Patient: sex M, age 64
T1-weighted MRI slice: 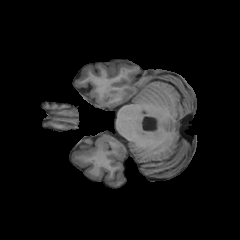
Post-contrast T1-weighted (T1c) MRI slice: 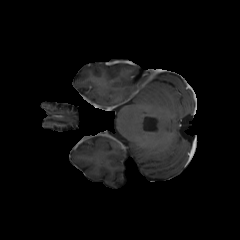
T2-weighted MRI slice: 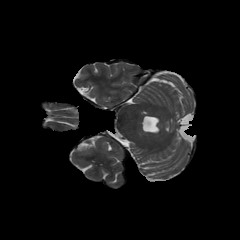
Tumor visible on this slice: no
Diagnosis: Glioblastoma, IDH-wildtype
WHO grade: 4